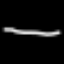
Label: line